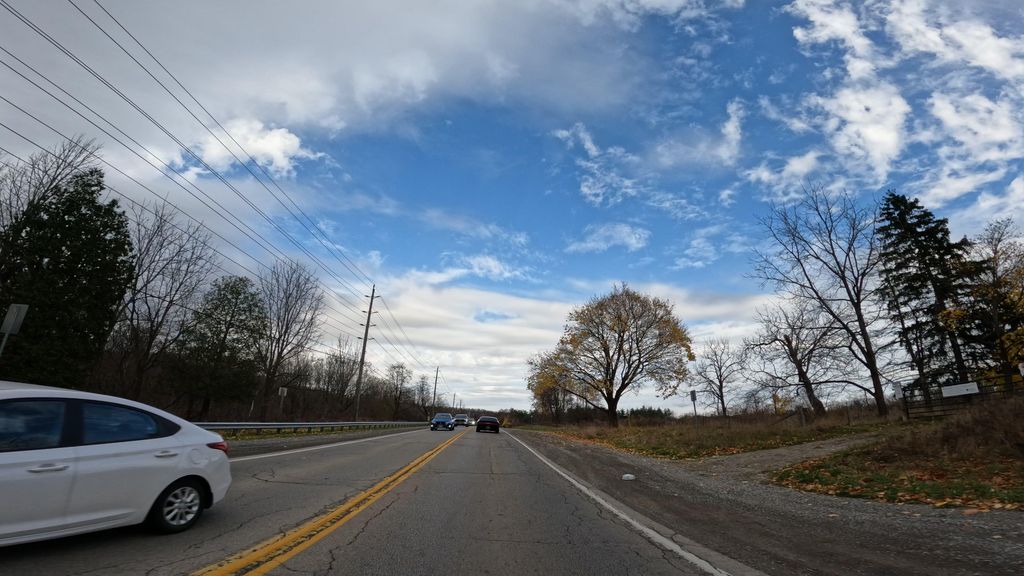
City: hamilton